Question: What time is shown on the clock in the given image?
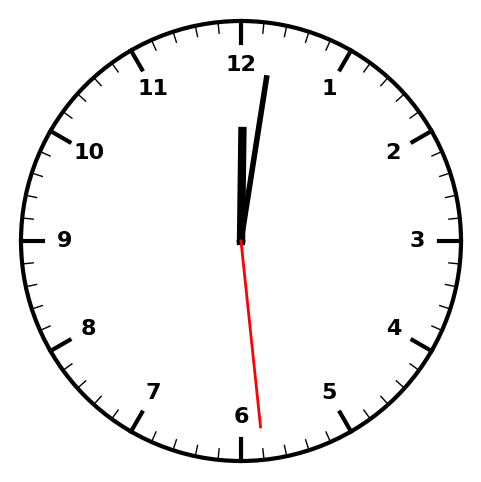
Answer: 12:01:29